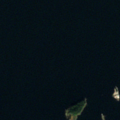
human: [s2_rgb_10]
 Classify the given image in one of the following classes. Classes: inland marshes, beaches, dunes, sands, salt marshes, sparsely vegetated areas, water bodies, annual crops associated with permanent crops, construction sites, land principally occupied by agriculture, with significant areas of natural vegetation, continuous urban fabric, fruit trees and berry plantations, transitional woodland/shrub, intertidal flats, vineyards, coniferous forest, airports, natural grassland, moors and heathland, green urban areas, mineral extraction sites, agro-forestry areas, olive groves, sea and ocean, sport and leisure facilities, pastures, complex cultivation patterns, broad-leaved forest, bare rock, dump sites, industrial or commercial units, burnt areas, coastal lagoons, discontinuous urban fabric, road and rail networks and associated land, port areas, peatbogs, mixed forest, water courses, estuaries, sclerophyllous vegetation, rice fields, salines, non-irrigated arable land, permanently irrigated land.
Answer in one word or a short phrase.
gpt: sea and ocean